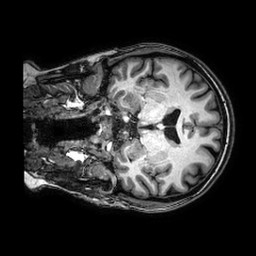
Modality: T1w
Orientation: coronal
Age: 42
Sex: female
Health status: healthy